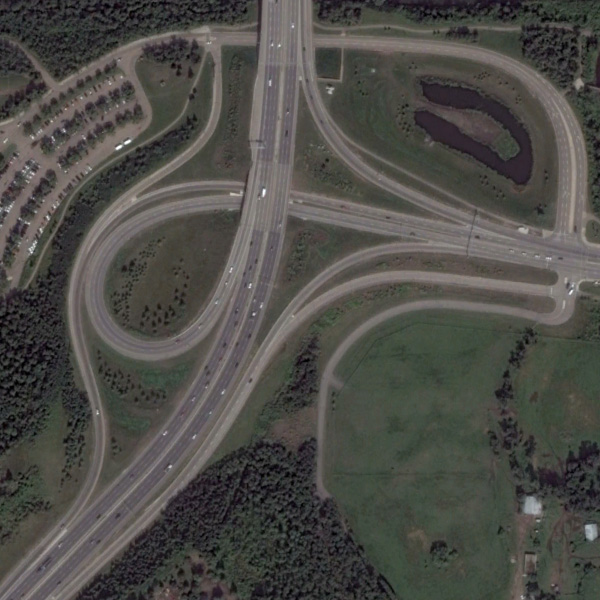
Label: Viaduct